Interaction volume radius: 10 \u00c5
Interaction volume height: 10 \u00c5
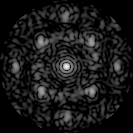
Disorder parameter: 0.4537